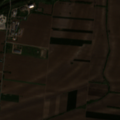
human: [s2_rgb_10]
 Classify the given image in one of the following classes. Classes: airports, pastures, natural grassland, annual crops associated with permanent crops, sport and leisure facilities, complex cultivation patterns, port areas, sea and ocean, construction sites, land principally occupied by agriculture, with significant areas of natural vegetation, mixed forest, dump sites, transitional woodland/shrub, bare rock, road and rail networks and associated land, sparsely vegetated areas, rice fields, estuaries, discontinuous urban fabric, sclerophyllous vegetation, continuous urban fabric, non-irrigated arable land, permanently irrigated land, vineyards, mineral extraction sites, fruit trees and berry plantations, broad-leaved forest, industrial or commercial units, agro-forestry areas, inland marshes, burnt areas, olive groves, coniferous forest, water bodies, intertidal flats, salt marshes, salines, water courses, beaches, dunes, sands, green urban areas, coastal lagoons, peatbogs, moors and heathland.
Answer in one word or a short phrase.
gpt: industrial or commercial units, non-irrigated arable land, water courses